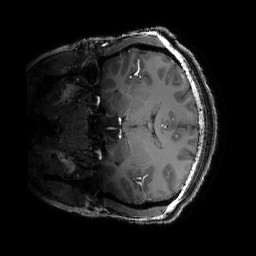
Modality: T1w
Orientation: coronal
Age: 24
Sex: female
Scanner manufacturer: siemens
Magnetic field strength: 6.98 T
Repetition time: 3 s
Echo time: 0.00388 s